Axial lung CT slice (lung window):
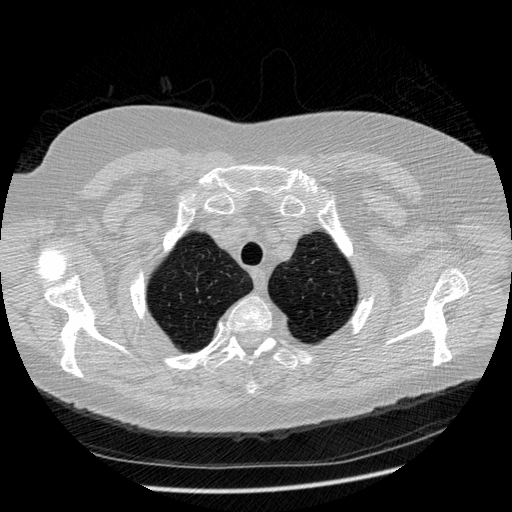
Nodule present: no